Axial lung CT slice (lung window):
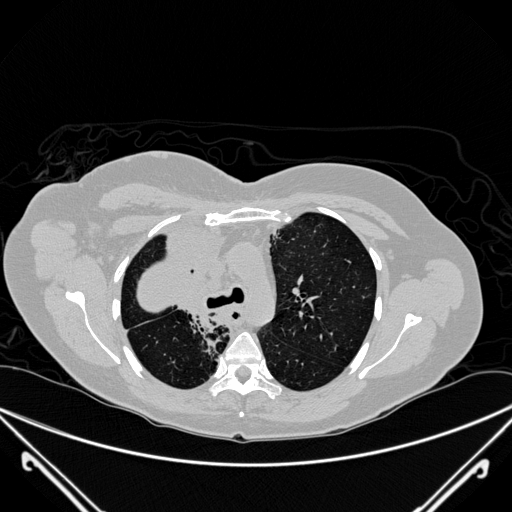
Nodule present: no